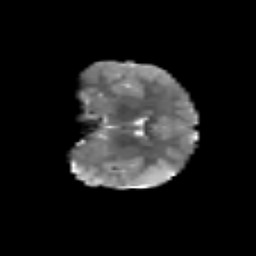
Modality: T2w
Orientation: coronal
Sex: male
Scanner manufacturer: siemens
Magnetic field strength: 3 T
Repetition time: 5 s
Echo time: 0.071 s